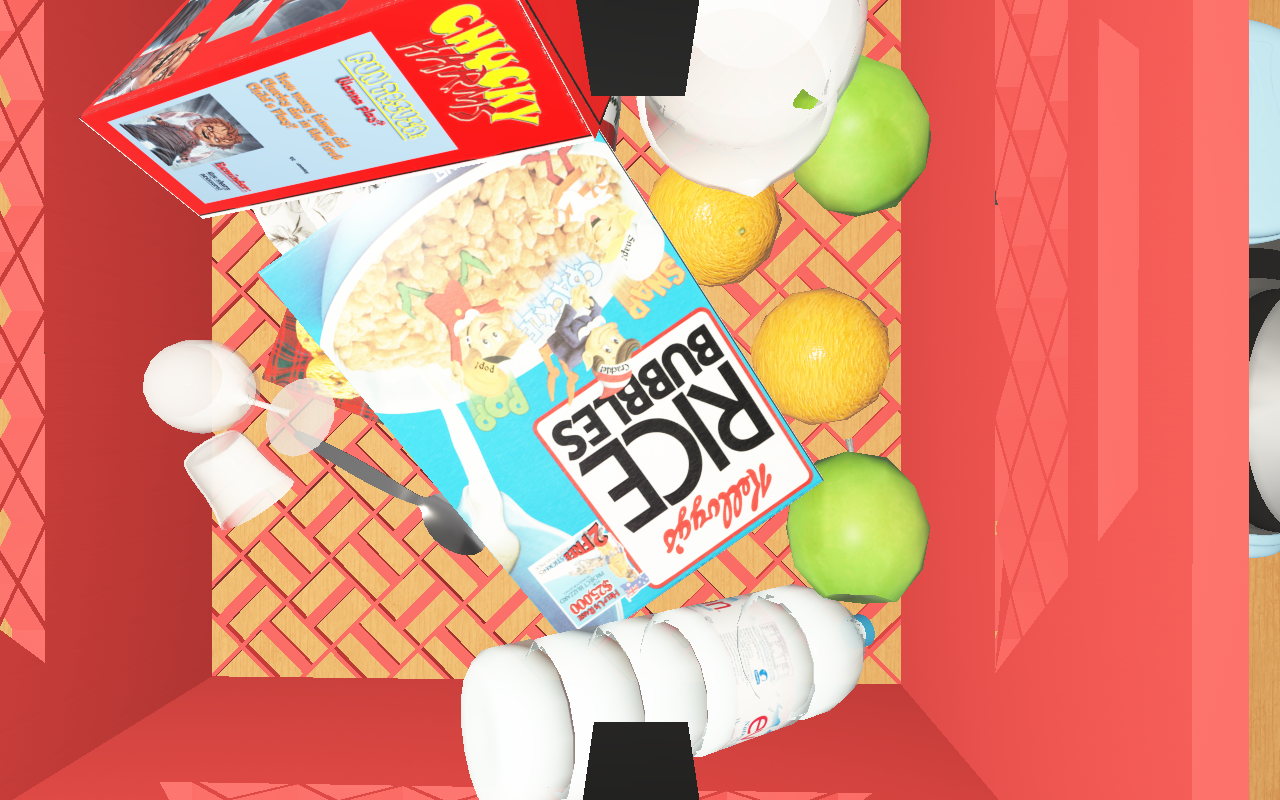
Objects in the scene:
carafe
water bottle
apple
orange
spoon
plate
glass
wineglass
jam jar